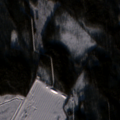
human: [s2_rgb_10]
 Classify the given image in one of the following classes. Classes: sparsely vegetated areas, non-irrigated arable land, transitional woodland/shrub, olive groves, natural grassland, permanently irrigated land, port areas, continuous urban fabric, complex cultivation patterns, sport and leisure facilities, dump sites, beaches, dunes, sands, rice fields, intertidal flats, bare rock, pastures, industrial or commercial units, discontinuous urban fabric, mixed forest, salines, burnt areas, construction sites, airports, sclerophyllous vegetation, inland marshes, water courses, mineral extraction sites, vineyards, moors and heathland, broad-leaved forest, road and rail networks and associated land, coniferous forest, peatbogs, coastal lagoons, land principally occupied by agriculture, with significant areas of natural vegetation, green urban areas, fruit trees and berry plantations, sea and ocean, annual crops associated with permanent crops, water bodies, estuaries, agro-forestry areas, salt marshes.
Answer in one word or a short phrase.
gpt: coniferous forest, transitional woodland/shrub, peatbogs